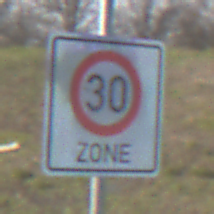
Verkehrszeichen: BeginnZone30
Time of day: MorningAfternoon
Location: Outdoor (Nature)
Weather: PartlyCloudy
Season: NotSpecified
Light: Natural